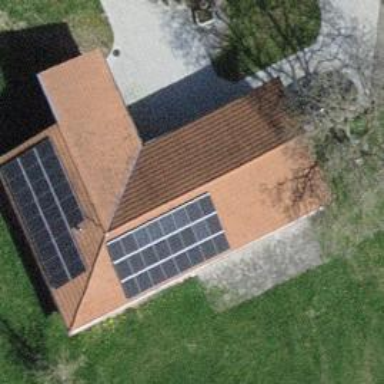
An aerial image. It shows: Solar photovoltaic panel generator.